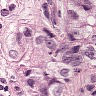
Metastatic tissue present: yes